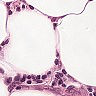
Metastatic tissue present: no